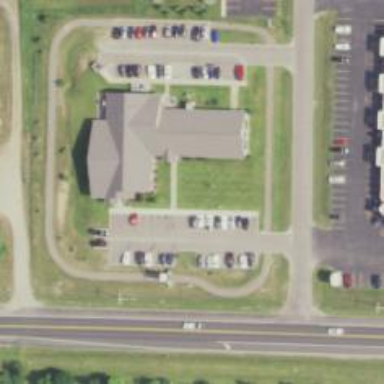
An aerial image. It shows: Healthcare clinic.